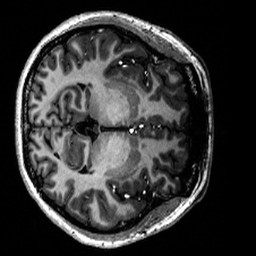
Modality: T1w
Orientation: axial
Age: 22
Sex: female
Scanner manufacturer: siemens
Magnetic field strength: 6.98 T
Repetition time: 6 s
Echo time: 0.00299 s